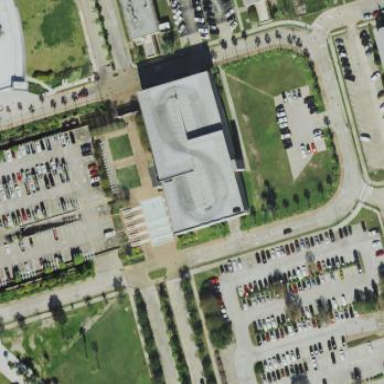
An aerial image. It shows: Multi-storey parking building.